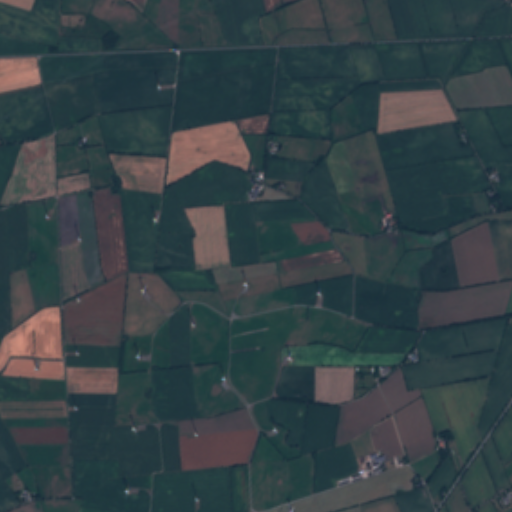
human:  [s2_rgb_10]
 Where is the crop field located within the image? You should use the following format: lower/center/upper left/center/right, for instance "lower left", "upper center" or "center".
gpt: The crop field is located in the right of the image.
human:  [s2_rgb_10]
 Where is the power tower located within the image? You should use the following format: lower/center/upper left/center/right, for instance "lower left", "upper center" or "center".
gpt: The power tower is located in the upper left of the image.
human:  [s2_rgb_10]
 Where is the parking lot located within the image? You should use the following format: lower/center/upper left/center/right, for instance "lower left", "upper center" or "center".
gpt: There is no parking lot in the image.